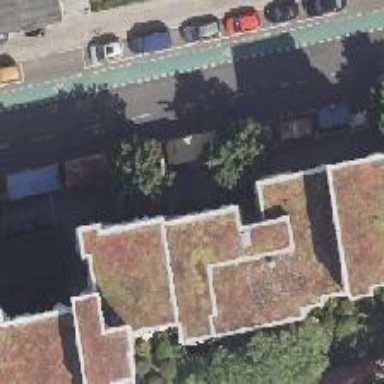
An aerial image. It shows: Urban tree with broadleaved deciduous leaves.